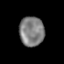
Tissue: prostate
Cell type: T cells
Senescence score: 0.2504
Nuclear area (px): 718
Mean DAPI intensity: 127.439